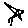
Label: star